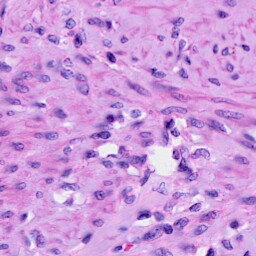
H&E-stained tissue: Cervix